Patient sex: M
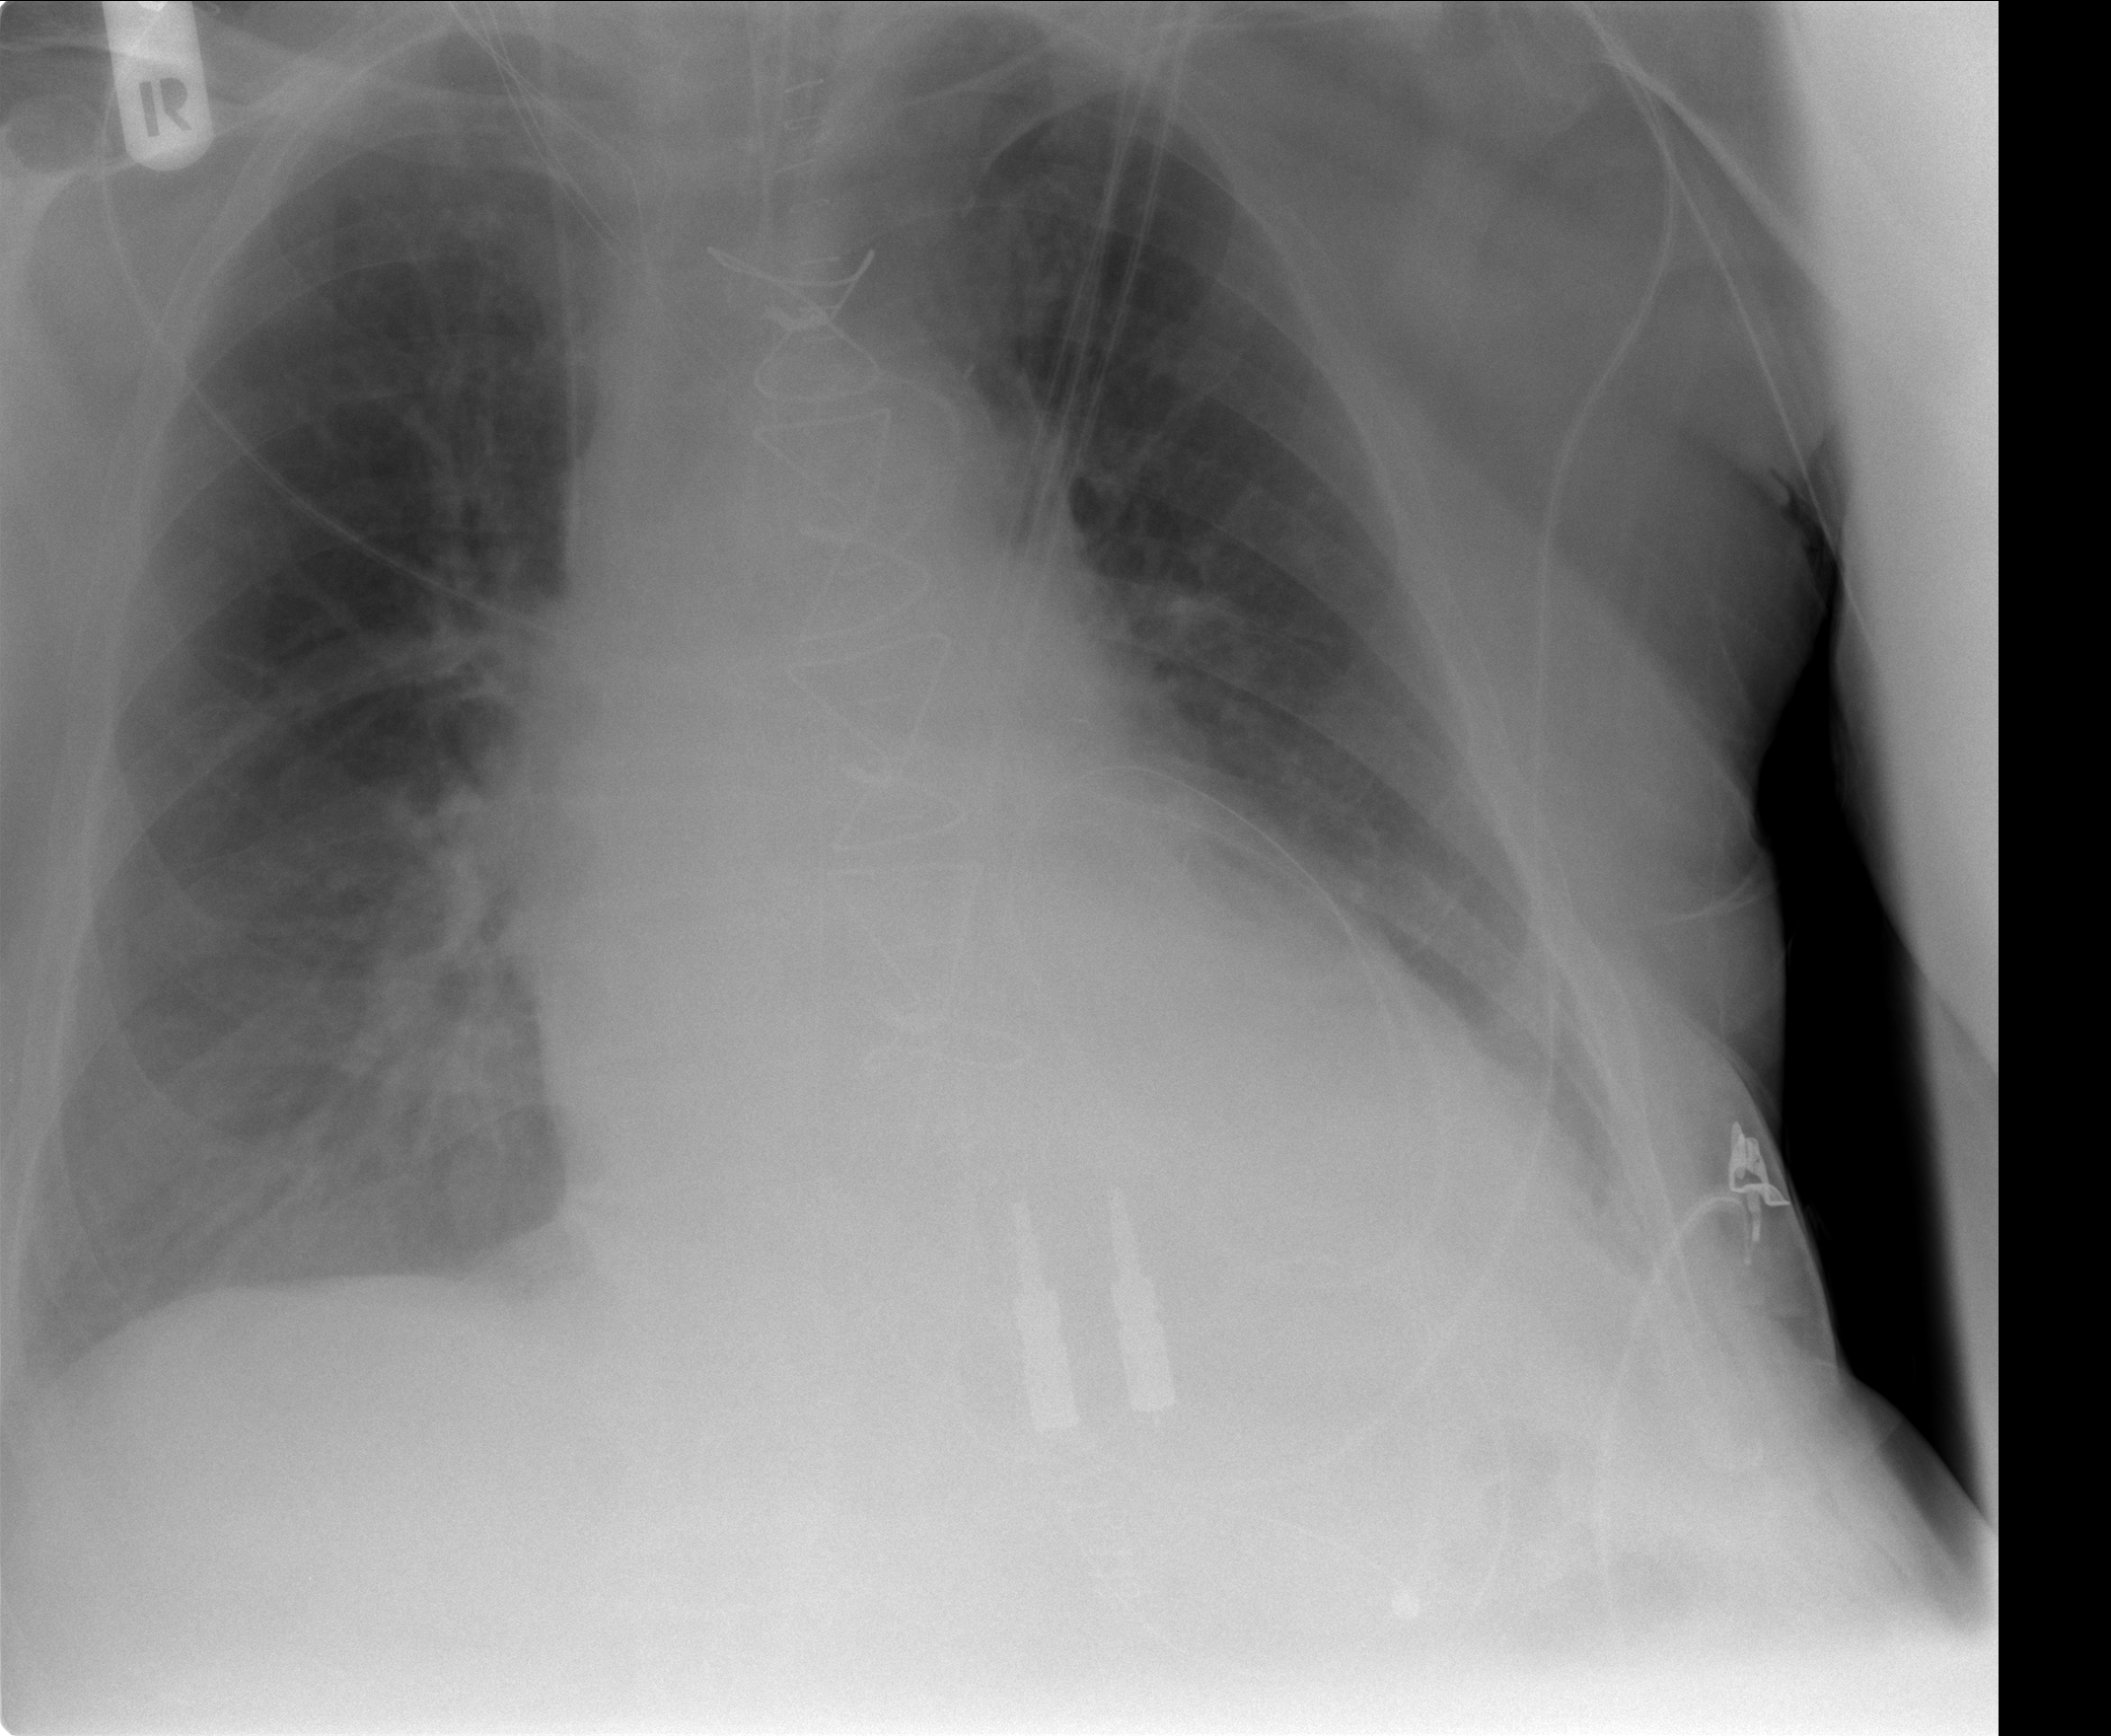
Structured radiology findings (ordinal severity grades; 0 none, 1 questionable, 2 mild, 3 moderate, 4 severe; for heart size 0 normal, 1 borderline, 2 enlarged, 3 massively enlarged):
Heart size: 2
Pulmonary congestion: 0
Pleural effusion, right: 0
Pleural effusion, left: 2
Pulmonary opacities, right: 1
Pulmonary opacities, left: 0
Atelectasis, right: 0
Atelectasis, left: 2